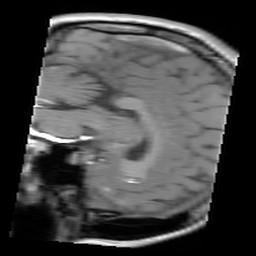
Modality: FLASH
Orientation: sagittal
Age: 30
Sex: female
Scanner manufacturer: siemens
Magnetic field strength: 3 T
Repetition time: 0.245 s
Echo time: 0.0026 s